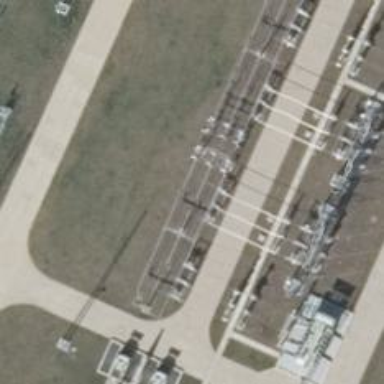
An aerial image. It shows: Power line with three cables configured as busbar.